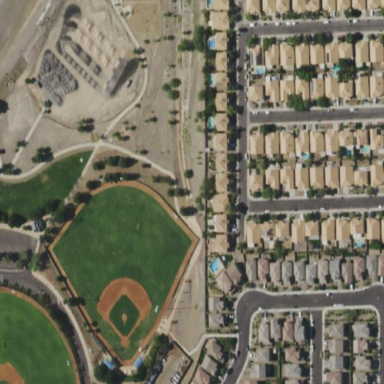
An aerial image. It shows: Baseball pitch for leisure land activities.